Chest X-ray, PA view. Patient: 61 years old, sex M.
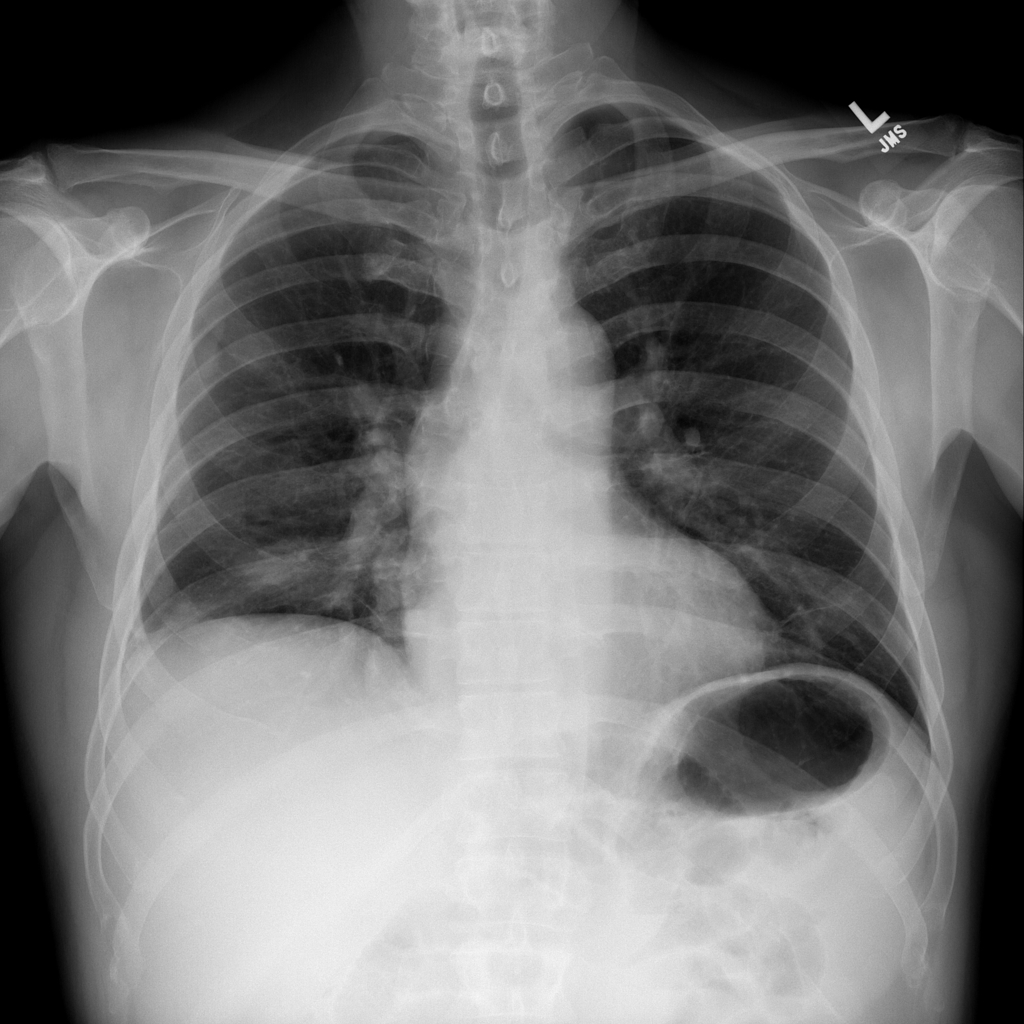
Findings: Mass